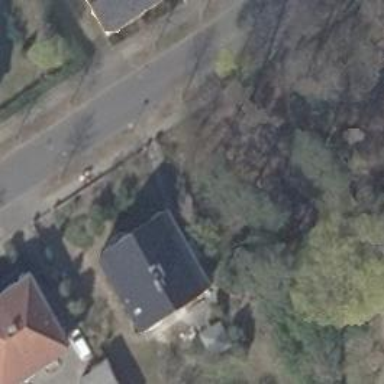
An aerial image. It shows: Sidewalk along the footway.